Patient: sex M, age 29
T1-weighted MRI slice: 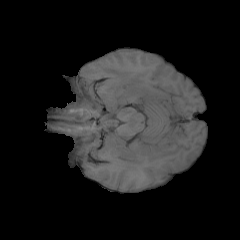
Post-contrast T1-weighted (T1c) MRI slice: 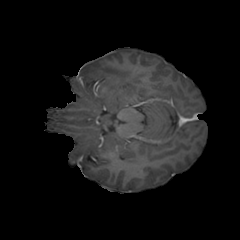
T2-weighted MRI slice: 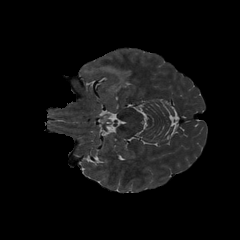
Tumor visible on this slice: yes
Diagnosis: Glioblastoma, IDH-wildtype
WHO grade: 4